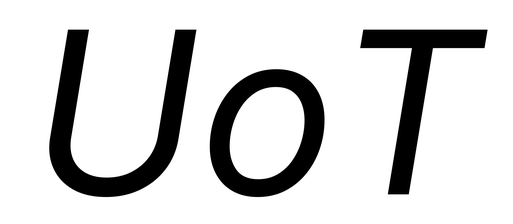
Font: Inter-Italic_Italic